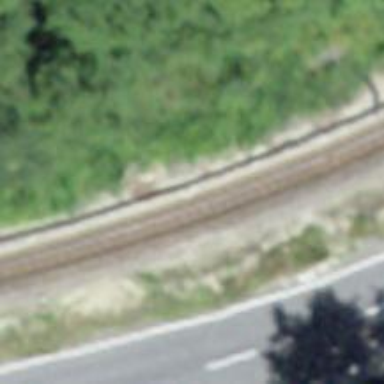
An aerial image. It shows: Narrow-gauge railway track with one electrified contact line.